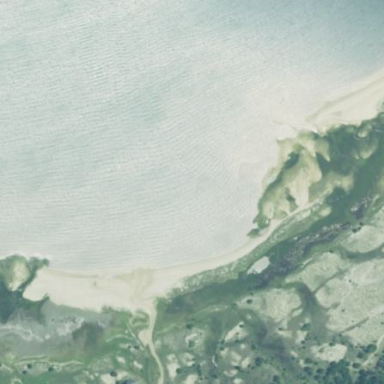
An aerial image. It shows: Sandy beach with natural surroundings.